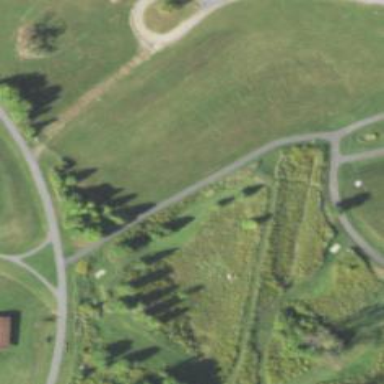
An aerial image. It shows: Disc golf hole.